Interaction volume radius: 10 \u00c5
Interaction volume height: 10 \u00c5
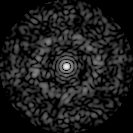
Disorder parameter: 0.8566